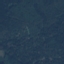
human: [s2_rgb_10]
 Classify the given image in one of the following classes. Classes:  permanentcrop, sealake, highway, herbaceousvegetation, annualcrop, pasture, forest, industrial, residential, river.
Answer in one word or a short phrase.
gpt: Forest